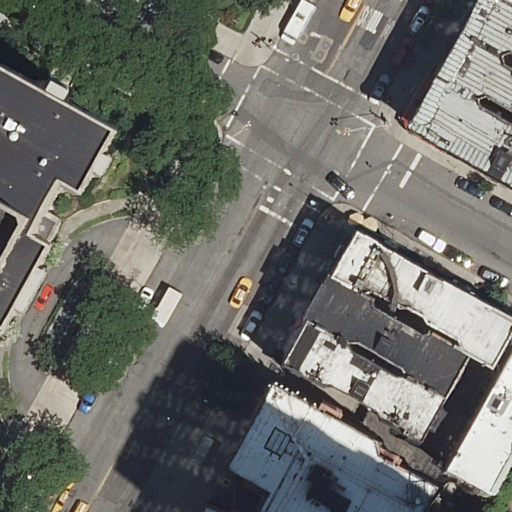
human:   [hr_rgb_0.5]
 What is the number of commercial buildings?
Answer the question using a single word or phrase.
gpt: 0

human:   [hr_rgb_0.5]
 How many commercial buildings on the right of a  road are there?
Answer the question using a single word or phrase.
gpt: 0

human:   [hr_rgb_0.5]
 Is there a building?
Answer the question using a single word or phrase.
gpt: yes

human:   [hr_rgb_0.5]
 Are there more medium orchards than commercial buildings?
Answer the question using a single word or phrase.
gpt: no

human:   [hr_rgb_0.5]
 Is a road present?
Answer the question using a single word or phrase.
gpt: yes

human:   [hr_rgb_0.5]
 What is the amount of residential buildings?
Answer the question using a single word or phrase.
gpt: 11

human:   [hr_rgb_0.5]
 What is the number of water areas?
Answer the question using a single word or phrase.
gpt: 0

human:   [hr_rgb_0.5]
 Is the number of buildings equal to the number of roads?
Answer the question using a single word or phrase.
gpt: no

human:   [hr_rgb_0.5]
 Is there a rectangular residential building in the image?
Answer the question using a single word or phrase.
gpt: yes

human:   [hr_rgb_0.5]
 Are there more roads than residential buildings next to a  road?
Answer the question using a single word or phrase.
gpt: no

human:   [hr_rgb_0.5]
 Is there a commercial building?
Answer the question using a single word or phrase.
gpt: no

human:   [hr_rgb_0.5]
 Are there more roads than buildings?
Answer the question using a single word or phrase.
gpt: no

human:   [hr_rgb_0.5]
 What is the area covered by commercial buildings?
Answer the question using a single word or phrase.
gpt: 0m2

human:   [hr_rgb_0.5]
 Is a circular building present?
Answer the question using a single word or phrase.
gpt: no

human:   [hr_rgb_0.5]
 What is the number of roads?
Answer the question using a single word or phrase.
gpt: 4

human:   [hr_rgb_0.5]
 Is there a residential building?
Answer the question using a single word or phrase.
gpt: yes

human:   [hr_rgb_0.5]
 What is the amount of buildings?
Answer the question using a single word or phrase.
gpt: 11

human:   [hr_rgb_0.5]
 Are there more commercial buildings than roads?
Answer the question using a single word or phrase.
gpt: no

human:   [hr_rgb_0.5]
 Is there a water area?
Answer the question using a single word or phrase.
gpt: no

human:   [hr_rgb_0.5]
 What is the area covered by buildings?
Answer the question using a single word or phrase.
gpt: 3640m2

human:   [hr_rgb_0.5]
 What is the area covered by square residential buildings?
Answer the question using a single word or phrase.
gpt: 0m2

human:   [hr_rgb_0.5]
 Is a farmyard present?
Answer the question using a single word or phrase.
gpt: no

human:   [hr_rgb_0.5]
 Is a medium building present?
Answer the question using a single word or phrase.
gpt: yes

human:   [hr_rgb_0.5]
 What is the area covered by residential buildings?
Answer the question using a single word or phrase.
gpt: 3640m2

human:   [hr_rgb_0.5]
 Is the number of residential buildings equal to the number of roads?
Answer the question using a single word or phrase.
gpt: no

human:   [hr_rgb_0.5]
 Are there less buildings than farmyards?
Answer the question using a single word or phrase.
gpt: no

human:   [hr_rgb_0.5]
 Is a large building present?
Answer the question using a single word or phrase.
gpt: yes

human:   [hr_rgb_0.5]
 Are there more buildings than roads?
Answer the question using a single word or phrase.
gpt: yes

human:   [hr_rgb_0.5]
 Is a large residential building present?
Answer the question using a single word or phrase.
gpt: yes

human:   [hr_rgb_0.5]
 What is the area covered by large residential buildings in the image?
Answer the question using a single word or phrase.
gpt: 2144m2

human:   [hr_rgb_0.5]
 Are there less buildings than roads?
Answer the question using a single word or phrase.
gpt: no

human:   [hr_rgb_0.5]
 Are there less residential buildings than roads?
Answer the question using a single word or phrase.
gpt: no

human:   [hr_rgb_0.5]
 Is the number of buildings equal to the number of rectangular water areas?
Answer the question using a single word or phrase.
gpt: no

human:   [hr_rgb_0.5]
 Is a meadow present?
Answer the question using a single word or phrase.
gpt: no

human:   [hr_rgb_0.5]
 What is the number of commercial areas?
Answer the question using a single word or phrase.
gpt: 0

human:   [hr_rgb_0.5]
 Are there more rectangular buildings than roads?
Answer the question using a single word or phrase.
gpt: yes

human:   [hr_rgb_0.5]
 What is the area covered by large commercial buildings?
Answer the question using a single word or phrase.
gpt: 0m2

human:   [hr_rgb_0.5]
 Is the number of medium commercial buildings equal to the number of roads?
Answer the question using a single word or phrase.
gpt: no

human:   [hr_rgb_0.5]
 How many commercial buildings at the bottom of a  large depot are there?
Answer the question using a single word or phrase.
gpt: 0

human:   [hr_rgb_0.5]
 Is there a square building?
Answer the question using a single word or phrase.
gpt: no

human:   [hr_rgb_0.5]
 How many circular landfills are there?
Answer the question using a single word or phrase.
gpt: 0

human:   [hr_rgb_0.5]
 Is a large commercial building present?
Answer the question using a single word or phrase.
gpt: no

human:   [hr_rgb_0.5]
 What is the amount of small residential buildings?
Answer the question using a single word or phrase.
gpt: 3

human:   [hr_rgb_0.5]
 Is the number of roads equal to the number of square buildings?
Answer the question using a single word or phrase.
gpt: no

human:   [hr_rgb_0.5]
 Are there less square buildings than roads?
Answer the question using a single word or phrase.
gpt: yes

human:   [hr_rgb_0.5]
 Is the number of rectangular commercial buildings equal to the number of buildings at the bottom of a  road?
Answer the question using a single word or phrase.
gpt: no

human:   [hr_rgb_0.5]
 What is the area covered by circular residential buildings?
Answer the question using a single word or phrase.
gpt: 0m2

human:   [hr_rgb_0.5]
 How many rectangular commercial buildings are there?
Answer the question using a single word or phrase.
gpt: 0

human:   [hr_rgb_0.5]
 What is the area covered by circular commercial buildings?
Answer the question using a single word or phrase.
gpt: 0m2

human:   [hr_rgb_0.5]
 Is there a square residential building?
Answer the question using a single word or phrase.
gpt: no

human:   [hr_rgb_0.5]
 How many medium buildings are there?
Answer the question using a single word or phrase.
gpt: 6

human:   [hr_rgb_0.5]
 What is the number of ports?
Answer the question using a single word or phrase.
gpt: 0

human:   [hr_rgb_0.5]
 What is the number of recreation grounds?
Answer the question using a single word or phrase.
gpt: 0

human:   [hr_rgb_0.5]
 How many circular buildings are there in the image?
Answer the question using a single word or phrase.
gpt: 0

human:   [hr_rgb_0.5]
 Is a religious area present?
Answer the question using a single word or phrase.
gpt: no

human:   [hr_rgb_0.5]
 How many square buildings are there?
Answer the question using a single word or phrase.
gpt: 0

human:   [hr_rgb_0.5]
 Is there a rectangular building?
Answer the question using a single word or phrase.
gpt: yes

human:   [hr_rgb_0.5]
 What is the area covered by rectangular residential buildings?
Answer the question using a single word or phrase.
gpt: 443m2

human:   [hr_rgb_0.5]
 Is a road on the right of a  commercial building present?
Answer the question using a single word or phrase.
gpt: no

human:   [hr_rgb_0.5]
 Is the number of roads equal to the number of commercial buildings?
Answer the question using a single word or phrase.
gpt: no

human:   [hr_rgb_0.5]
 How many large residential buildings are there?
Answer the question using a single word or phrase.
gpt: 2

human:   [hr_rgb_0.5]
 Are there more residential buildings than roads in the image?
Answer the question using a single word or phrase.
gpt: yes

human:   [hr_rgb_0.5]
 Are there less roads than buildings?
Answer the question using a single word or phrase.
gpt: yes

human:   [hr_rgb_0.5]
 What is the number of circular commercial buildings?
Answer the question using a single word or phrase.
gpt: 0